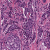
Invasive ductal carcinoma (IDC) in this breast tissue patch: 1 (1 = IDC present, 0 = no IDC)